На гладкой горизонтальной непроводящей поверхности расположены три небольших по размерам шарика массой $m$ и зарядом $q$ каждый, связанные двумя нерастяжимыми непроводящими нитями длиной $a$ каждая. Шарики удерживают в положении, когда нити составляют угол, близкий к $180^{\circ}$ (см. рисунок).  Затем шарики отпускают.
Найдите период свободных малых колебаний системы.
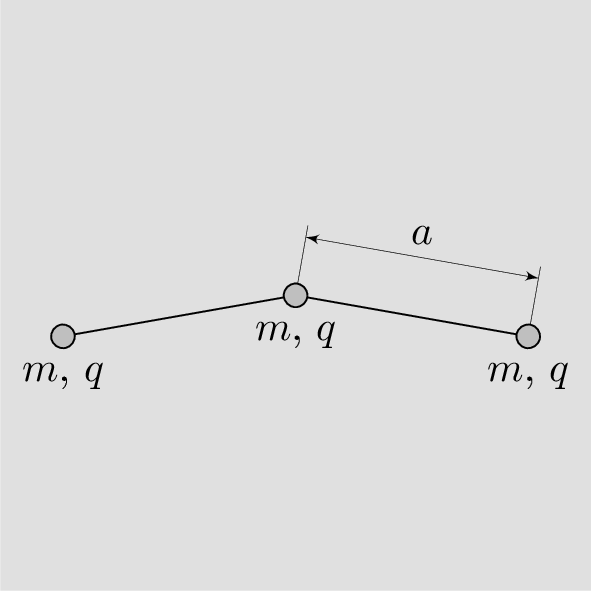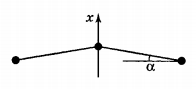
Решение: Направим ось $x$ вдоль линии движения среднего шарика, поместив начало координат в точку его равновесного положения (см. рисунок).  Если в произвольный момент координата и скорость среднего шарика соответственно равны $x$ и $v=\dot{x}$, то координата и скорость (в проекциях на ось $x$) крайних шариков будут $-x / 2$ и $-v / 2$. Полная энергия системы сохраняется: $$ \frac{m v^{2}}{2}+2 \frac{m(v / 2)^{2}}{2}+\frac{k q^{2}}{2 a \cos \alpha}+2 \frac{k q^{2}}{a}=\operatorname{const} $$ или $$ \frac{3}{4} m v^{2}+\frac{k q^{2}}{2 a \cos \alpha}+2 \frac{k q^{2}}{a}=\operatorname{const}. $$ Учтя, что $\cos \alpha=\sqrt{1-\left(\frac{3 x}{2 a}\right)^{2}}$ и продифференцировав по времени последнее уравнение, получим $$ \ddot{x}+\frac{3 k q^{2}}{4 m a^{3}} \frac{x}{\sqrt{\left[1-\left(\frac{3 x}{2 a}\right)^{2}\right]^{3}}}=0. $$ Так как $\frac{x}{a} \ll 1$, то получаем дифференциальное уравнение гармонических колебаний $$ \ddot{x}+\frac{3 k q^{2}}{4 m a^{3}} x=0. $$ Период свободных колебаний системы шариков равен $$ T=2 \pi \sqrt{\frac{4 m a^{3}}{3 k q^{2}}}=2 \pi \sqrt{\frac{16 \pi \varepsilon_{0} m a^{3}}{3 q^{2}}}. $$
Ответ: $$ T=2 \pi \sqrt{\frac{16 \pi \varepsilon_{0} m a^{3}}{3 q^{2}}}. $$
Темы:
T, Электромагнетизм, Колебания, Всероссийские